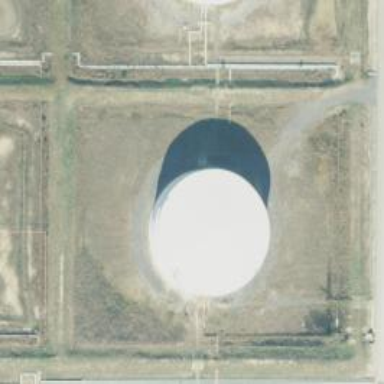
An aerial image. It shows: Storage tank building.